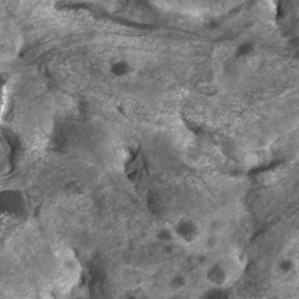
Label: non_frost